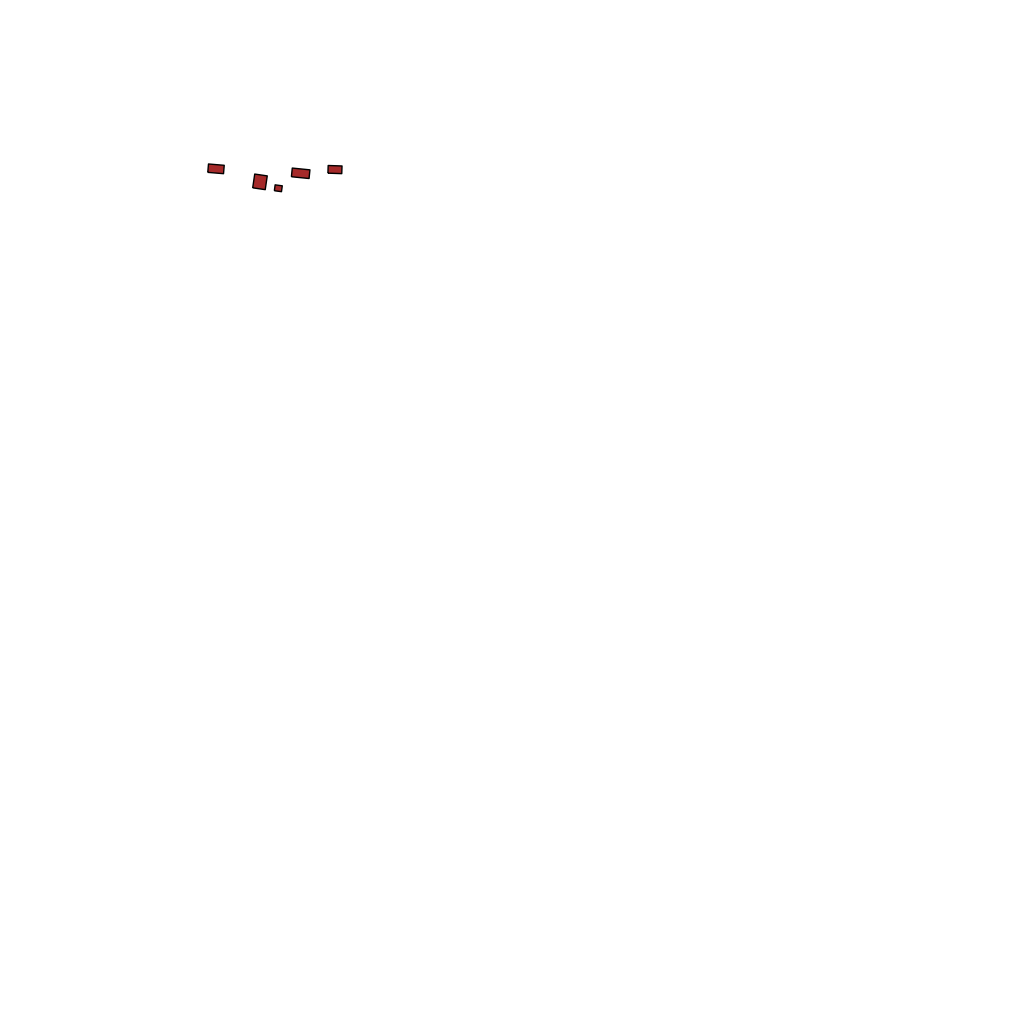
Tags: overhead vector_map, recreation, residential, special, transport, density_5, Facility, 1.0 km²